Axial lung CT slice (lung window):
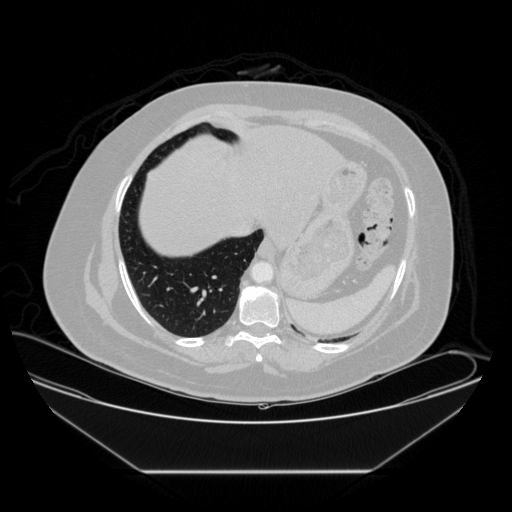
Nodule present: no